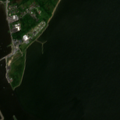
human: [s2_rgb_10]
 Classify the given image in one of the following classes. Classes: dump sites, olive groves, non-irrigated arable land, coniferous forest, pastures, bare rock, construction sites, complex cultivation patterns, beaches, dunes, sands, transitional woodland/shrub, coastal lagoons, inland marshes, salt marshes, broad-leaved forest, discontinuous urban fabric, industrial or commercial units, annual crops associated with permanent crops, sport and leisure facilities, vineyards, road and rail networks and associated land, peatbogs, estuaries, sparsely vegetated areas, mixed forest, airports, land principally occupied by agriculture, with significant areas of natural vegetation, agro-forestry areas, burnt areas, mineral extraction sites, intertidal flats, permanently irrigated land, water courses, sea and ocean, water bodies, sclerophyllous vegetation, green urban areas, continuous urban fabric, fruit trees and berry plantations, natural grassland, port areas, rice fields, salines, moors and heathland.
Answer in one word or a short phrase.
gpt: continuous urban fabric, discontinuous urban fabric, complex cultivation patterns, estuaries, sea and ocean